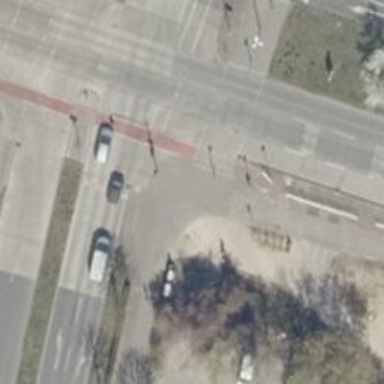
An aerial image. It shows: Sidewalk along the footway.